Field crop: tomato
Growth stage: 1
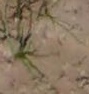
Species: cyperus